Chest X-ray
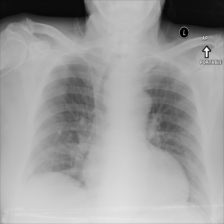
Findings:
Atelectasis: negative
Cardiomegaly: negative
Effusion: negative
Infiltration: negative
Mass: negative
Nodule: negative
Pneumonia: negative
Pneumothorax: negative
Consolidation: negative
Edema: negative
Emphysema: negative
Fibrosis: negative
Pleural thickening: negative
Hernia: negative